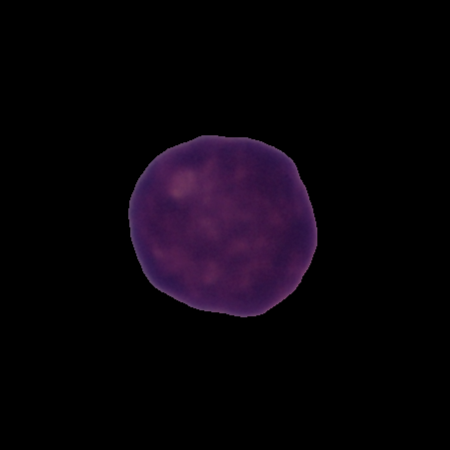
Label: healthy